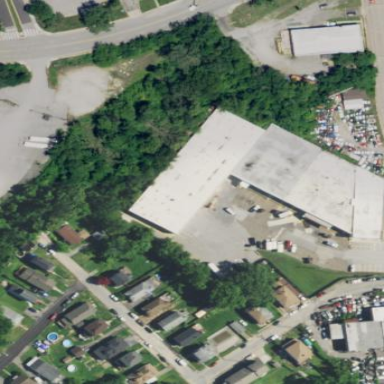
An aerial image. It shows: Warehouse.